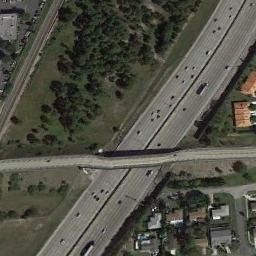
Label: overpass